Interaction volume radius: 10 \u00c5
Interaction volume height: 10 \u00c5
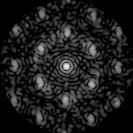
Disorder parameter: 0.4092